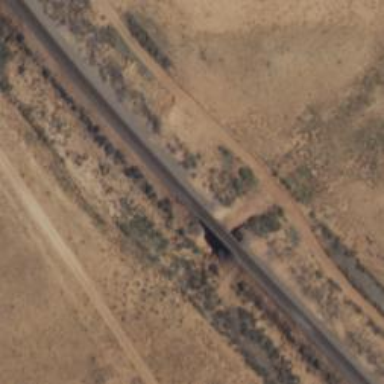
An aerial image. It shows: Railway bridge.